Aerial crown-view tile of a tropical tree (Barro Colorado Island, Panama), acquired 20250715:
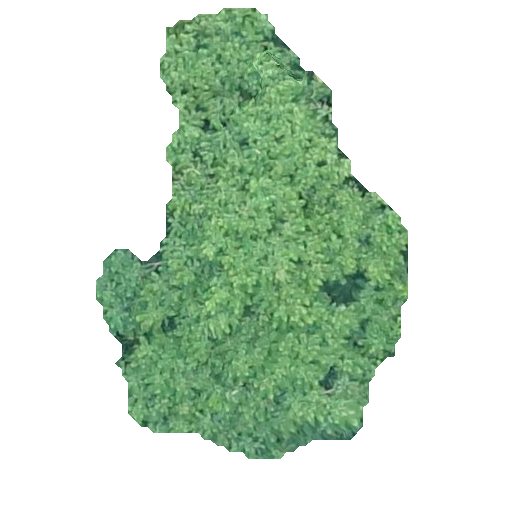
Species: Zanthoxylum ekmanii
GBIF accepted scientific name: Zanthoxylum ekmanii
Crown area: 135.783 m²